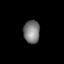
Tissue: lung
Cell type: Epithelial cells
Senescence score: 0.5438
Nuclear area (px): 365
Mean DAPI intensity: 124.797